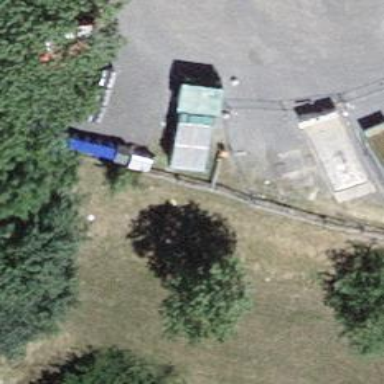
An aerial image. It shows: Recycling container for green waste at recycling facility.